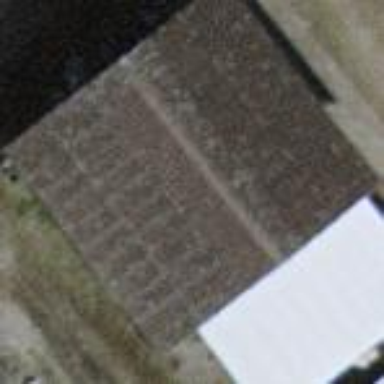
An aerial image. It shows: Shed building.